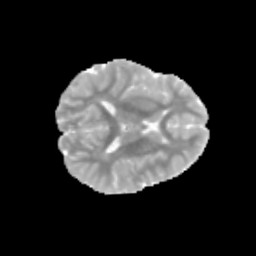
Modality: MD
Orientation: axial
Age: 10
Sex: female
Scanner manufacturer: siemens
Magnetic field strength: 3 T
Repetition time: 3.8 s
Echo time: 0.07 s